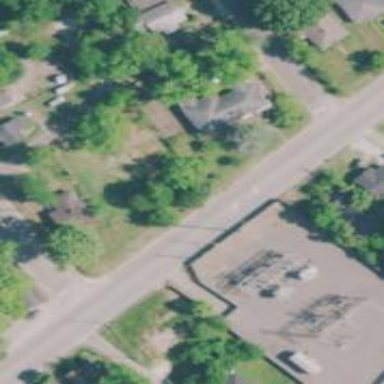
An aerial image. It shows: Distribution level power substation enclosed by fence.